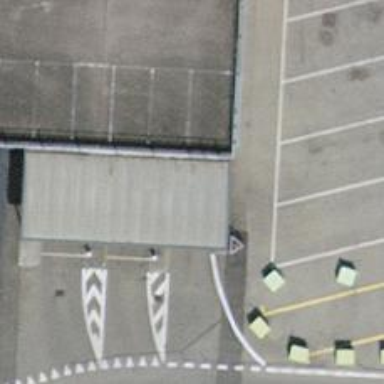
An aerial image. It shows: Lift gate barrier.